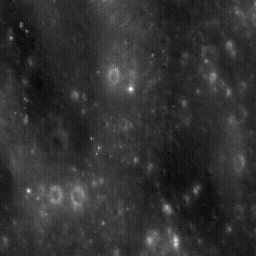
Host type: background_regolith
Lunar coordinates: latitude nan, longitude nan